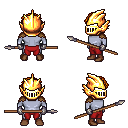
a pixel art fantasy rpg character, male body template, dark elf, purple skin, leather shoulder armor, red pants, dark blonde curly afro hairstyle, gold helm, metal gloves, brown shoes, spear, four views (front, back, left, right), 2x2 character sprite sheet, small pixel art, hard edges, no anti-aliasing